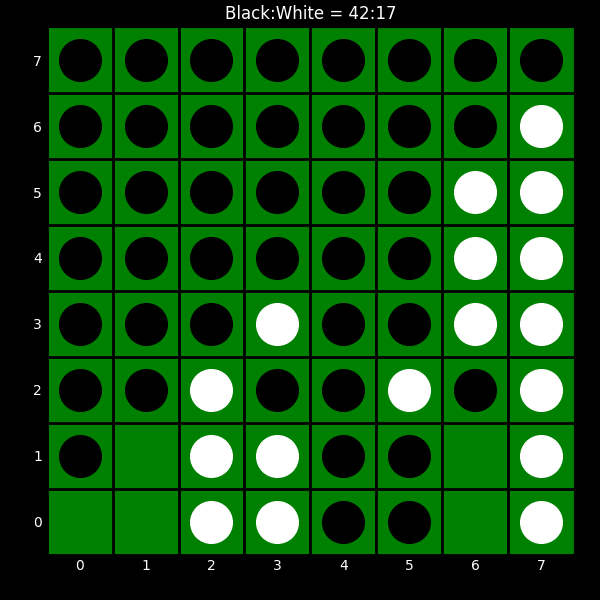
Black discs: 42
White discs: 17